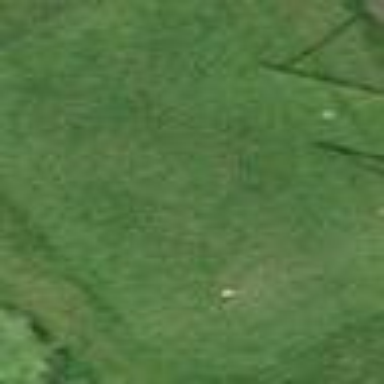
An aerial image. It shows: Grassy area designated as golf tee.